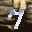
Label: 7